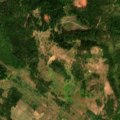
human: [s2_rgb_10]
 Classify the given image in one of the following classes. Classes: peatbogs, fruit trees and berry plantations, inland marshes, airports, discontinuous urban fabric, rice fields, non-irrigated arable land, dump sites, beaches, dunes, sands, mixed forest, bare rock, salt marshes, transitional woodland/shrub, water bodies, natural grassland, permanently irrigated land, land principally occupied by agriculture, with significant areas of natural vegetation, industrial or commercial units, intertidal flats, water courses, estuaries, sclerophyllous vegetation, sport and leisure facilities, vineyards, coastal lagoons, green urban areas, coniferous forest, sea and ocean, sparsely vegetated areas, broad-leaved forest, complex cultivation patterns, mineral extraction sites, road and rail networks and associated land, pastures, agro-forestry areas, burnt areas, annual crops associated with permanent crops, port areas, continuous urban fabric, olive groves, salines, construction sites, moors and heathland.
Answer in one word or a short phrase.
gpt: complex cultivation patterns, land principally occupied by agriculture, with significant areas of natural vegetation, broad-leaved forest